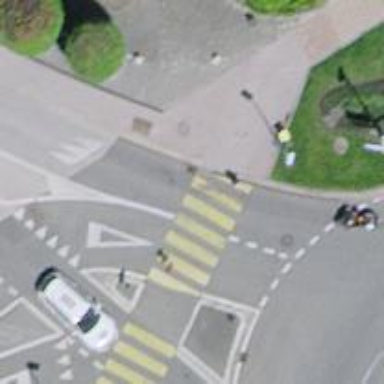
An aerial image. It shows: Marked road crossing.